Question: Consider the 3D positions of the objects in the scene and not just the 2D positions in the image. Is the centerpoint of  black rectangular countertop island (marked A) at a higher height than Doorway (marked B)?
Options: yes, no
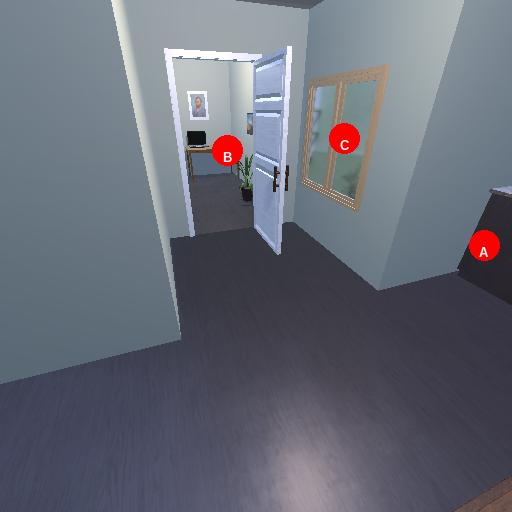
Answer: yes